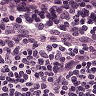
Metastatic tissue present: no